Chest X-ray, PA view. Patient: 61 years old, sex F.
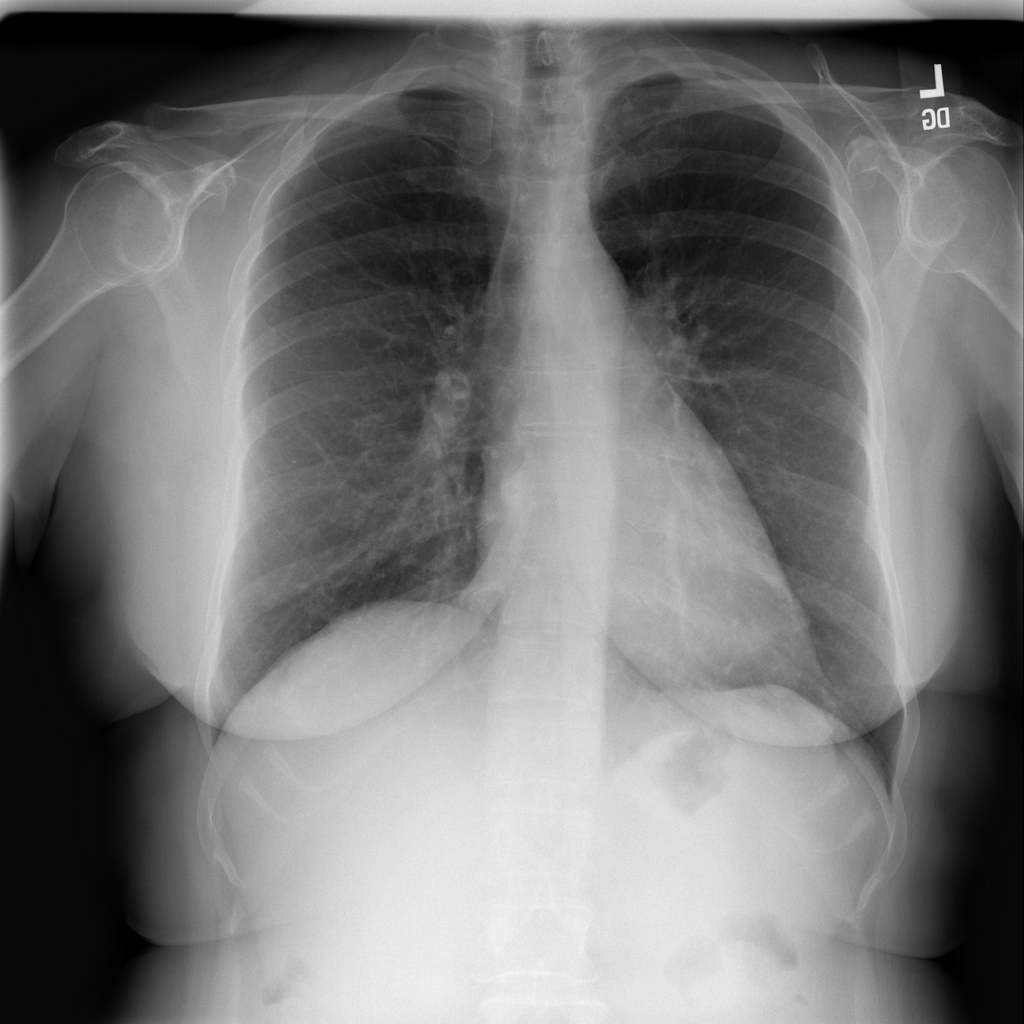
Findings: Cardiomegaly, Effusion, Pleural_Thickening